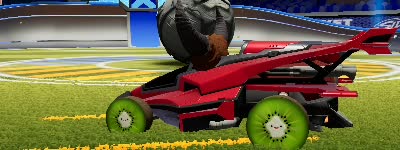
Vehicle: aftershock